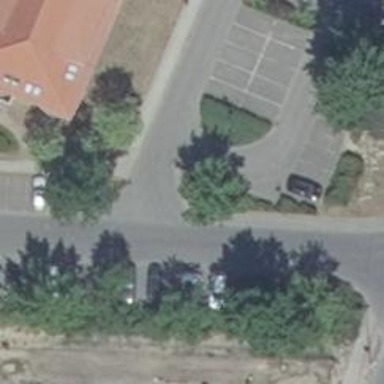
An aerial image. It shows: Parking aisle on service road with diagonal left lane markings.